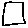
Label: square